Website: macys
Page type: billing-address
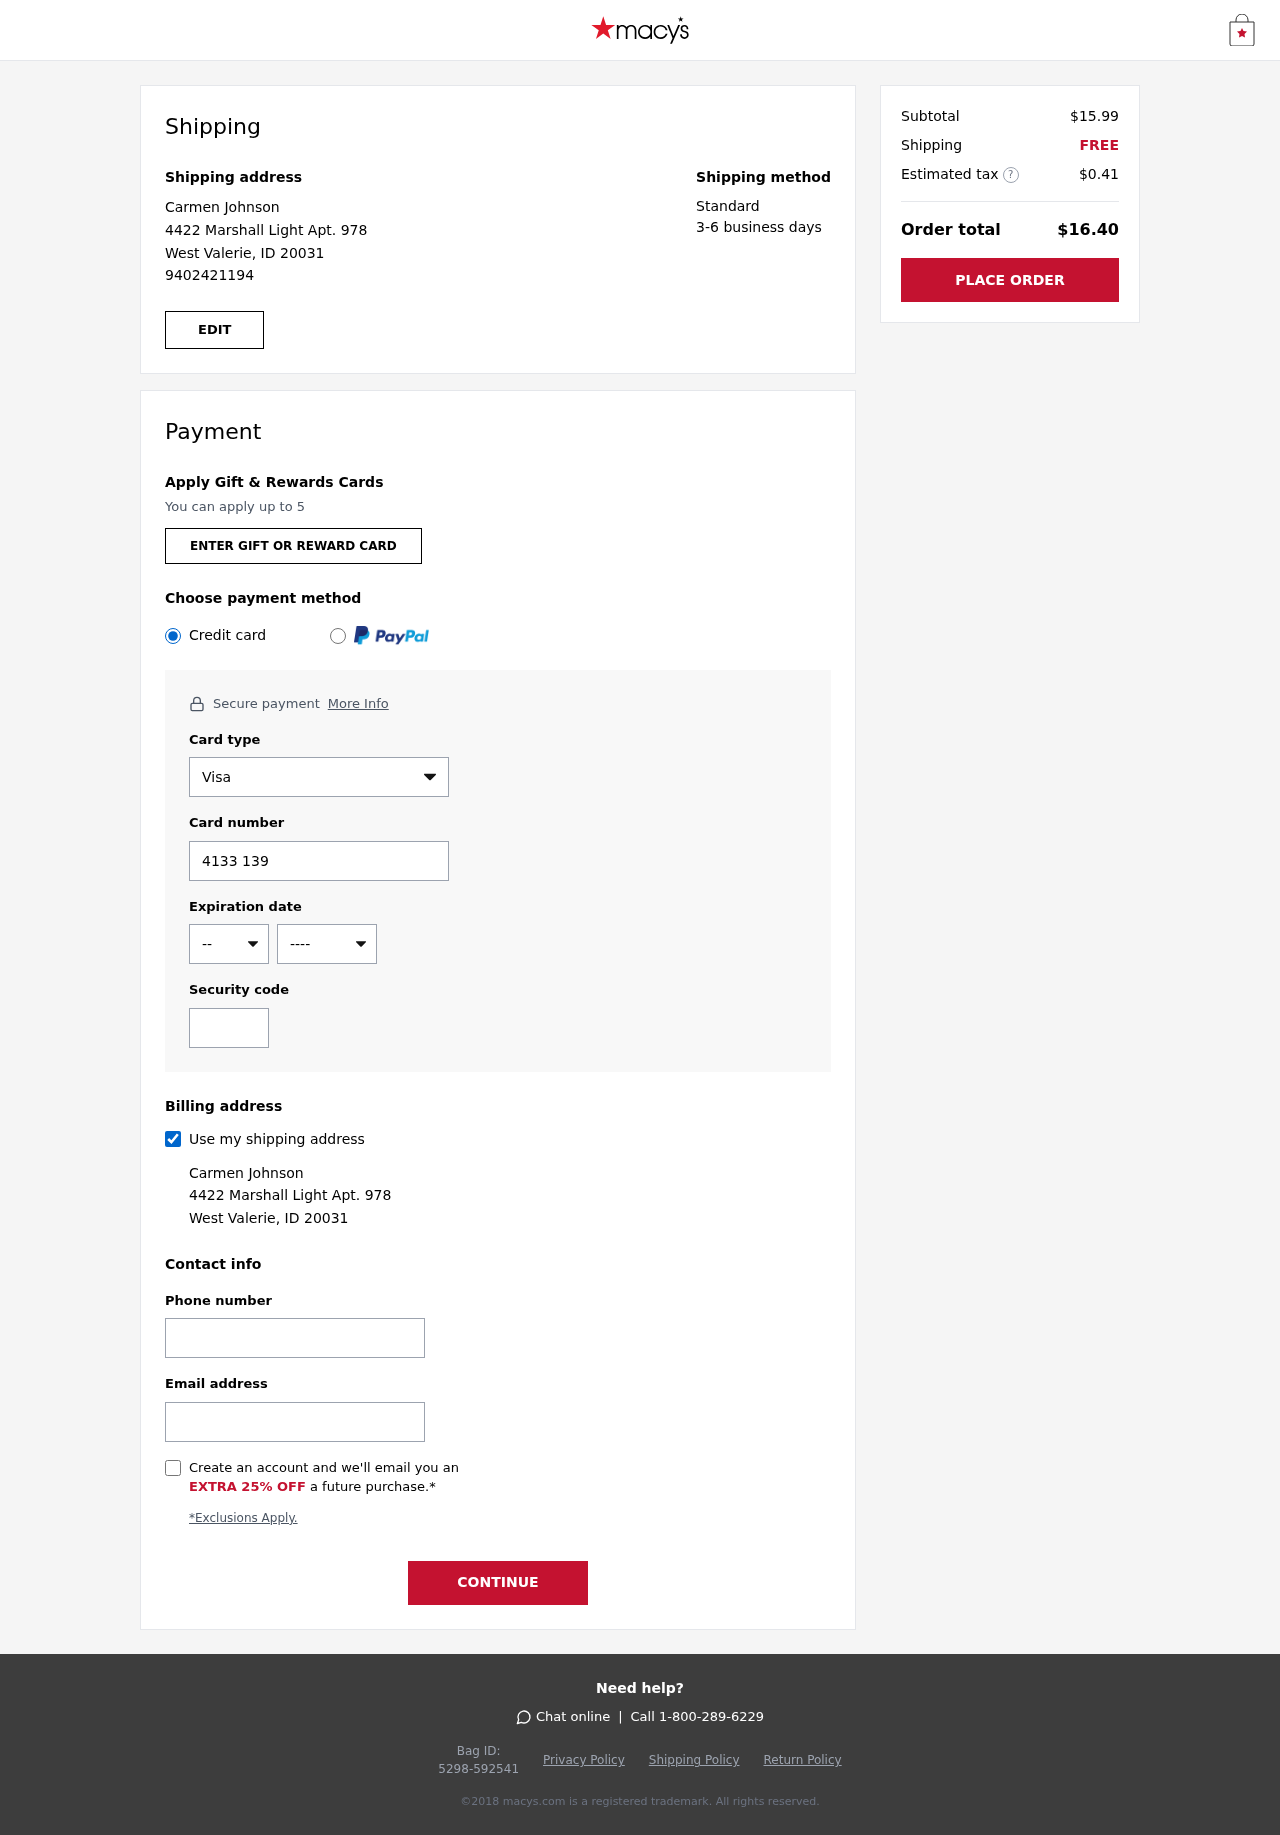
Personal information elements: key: PII_CARD_CVV
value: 869
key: PII_CARD_EXPIRY_MONTH
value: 11
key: PII_CARD_EXPIRY_YEAR
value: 28
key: PII_CARD_NUMBER
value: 4133 1395 1274 3806
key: PII_CARD_TYPE
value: Visa
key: PII_EMAIL
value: cjohnson@yahoo.com
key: PII_FULLNAME
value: Carmen Johnson
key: PII_PHONE
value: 9402421194
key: PII_STREET
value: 4422 Marshall Light Apt. 978
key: PII_CITY_STATE_ZIP
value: West Valerie, ID 20031
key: PII_FIRSTNAME
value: Carmen
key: PII_LASTNAME
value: Johnson
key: PII_FULLNAME2
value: Carmen Johnson
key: PII_FULLNAME3
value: Carmen Johnson
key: PII_FIRSTNAME2
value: Carmen
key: PII_FIRSTNAME3
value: Carmen
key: PII_LASTNAME2
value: Johnson
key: PII_LASTNAME3
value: Johnson
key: PII_FIRSTNAME_DERIVED
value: Carmen
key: PII_LASTNAME_DERIVED
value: Johnson
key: PII_FULLNAME_DERIVED
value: Carmen Johnson
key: PII_NAME_FULL_DERIVED
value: Carmen Johnson
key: PII_STREET2
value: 4422 Marshall Light Apt. 978
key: PII_PHONE2
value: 9402421194
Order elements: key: ORDER_SUBTOTAL
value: $15.99
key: ORDER_SHIPPING_COST
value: FREE
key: ORDER_TAX
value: $0.41
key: ORDER_TOTAL
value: $16.40